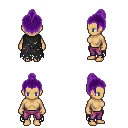
a pixel art fantasy rpg character, female body template, human, tanned skin, black tattered cape, magenta pants, purple short topknot hairstyle, four views (front, back, left, right), 2x2 character sprite sheet, small pixel art, hard edges, no anti-aliasing